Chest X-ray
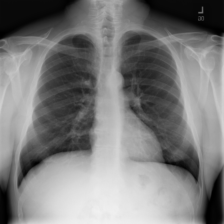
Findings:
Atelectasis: negative
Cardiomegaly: negative
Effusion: negative
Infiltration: positive
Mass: negative
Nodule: negative
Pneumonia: negative
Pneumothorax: negative
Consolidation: negative
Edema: negative
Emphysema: negative
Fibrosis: negative
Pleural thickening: negative
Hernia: negative